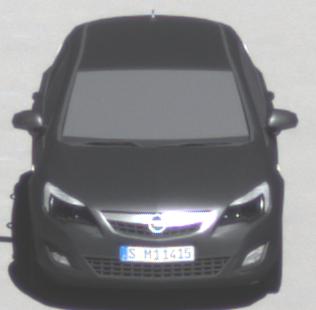
Make: Opel
Model: Astra 1.4 ecoFlex
Detailed model: Astra (J)
Model produced from: 2009/12
Model produced until: 2010/12
Doors: 5
Color: gray
Road condition: dry road
Daytime: midday
Contrast: high contrast